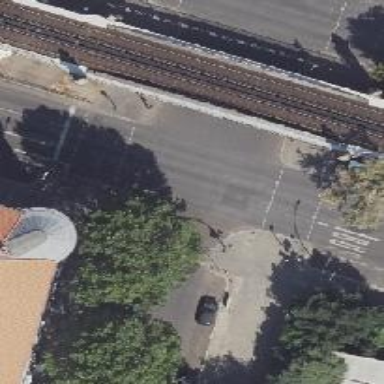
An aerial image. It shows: Cycleway with asphalt surface and red traffic signals at crossing.